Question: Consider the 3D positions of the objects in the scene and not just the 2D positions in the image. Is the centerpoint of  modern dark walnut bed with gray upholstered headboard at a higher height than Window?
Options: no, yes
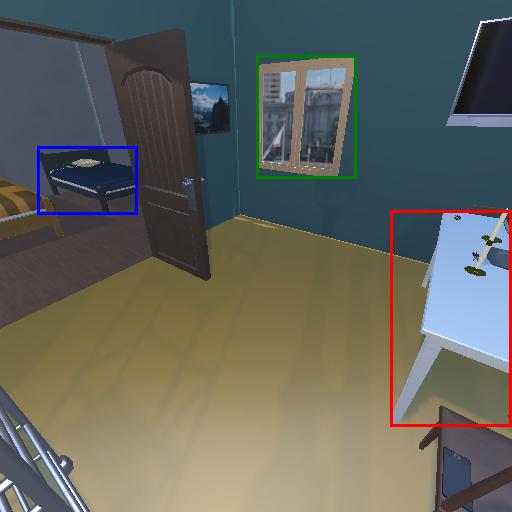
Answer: no